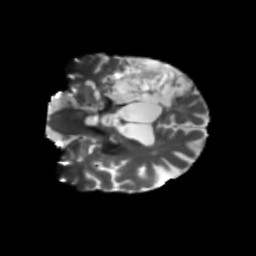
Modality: T2w
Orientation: coronal
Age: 64
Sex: male
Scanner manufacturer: siemens
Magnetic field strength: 3 T
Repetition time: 5.47 s
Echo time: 0.0854 s